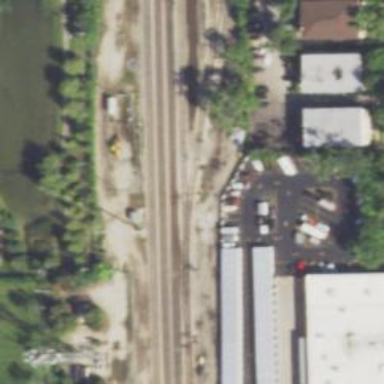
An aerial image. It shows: Junction on the railway.